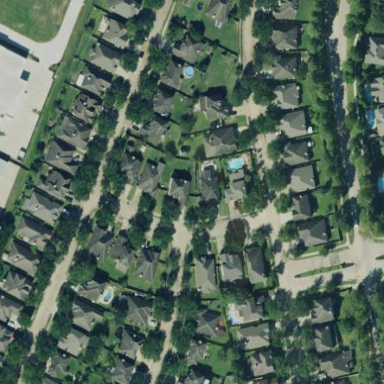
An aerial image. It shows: Residential area within neighborhood.